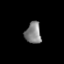
Tissue: prostate
Cell type: Fibroblasts
Senescence score: 0.6855
Nuclear area (px): 336
Mean DAPI intensity: 131.086